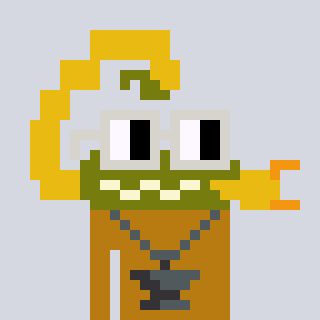
a pixel art character with square light gray glasses, a scorpion-shaped head and a gold-colored body on a cool background